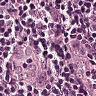
Metastatic tissue present: yes